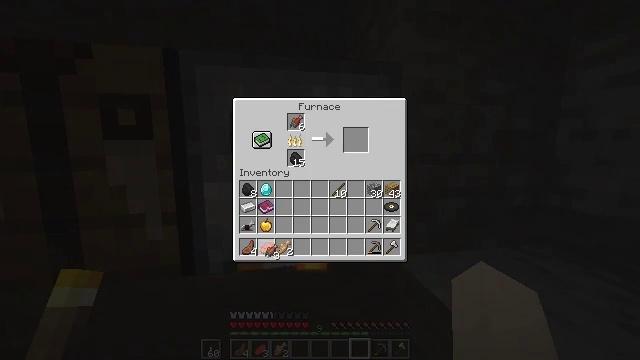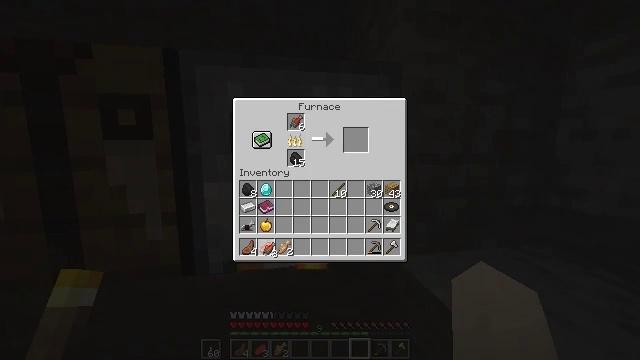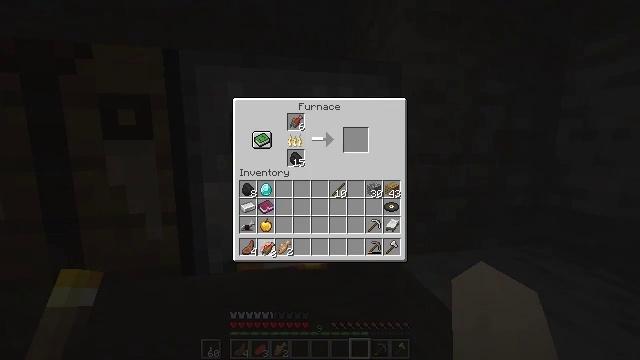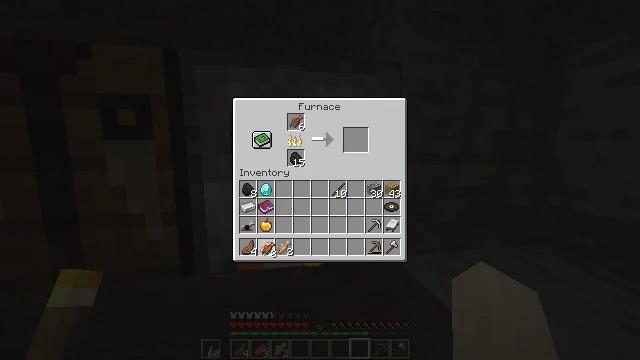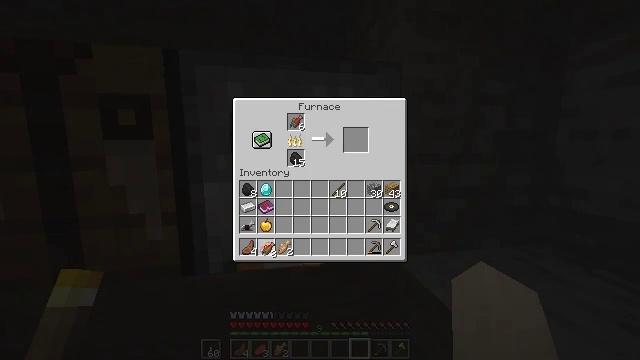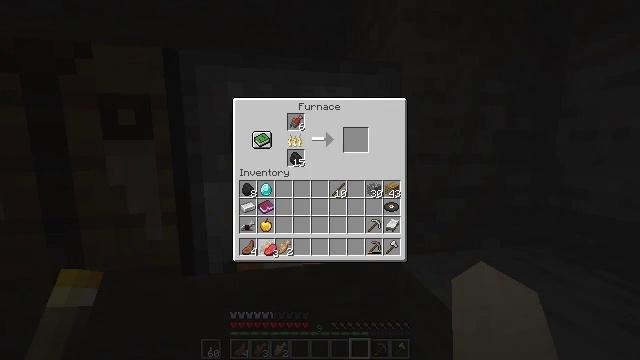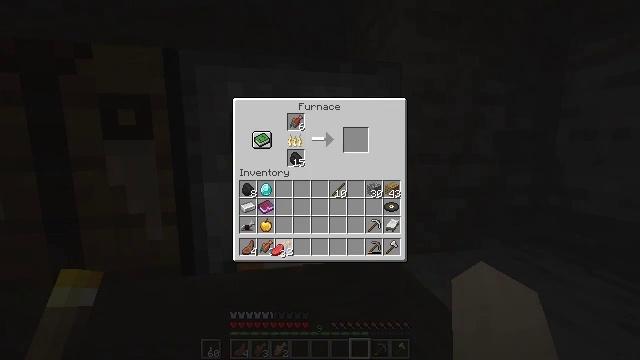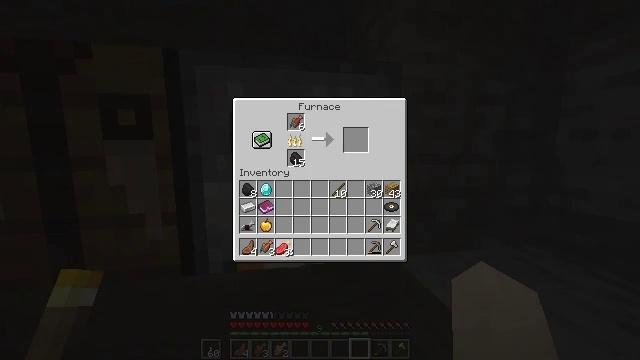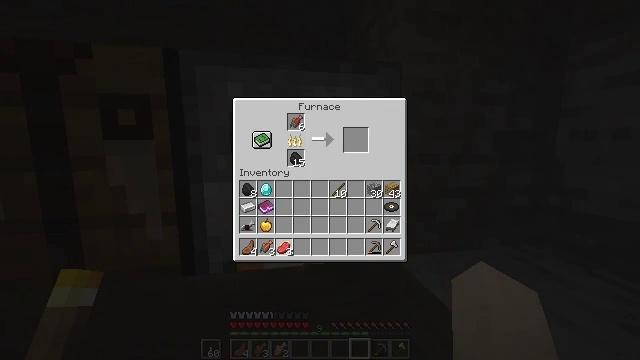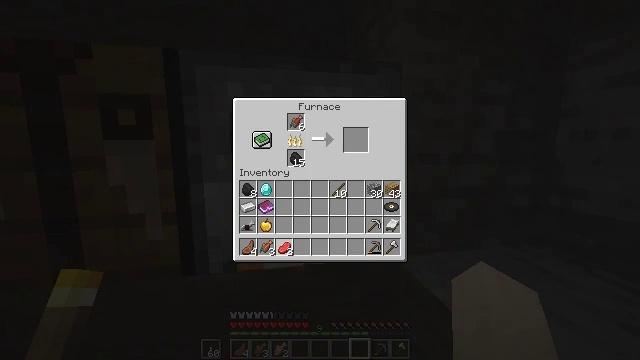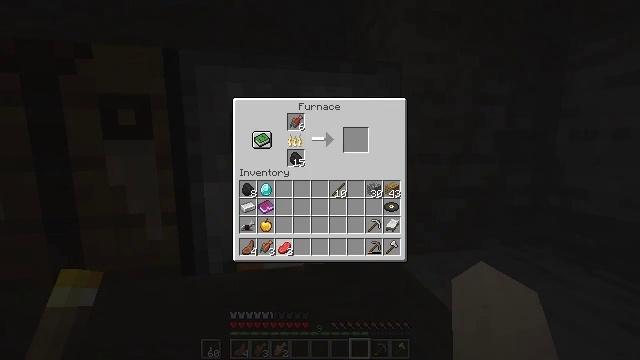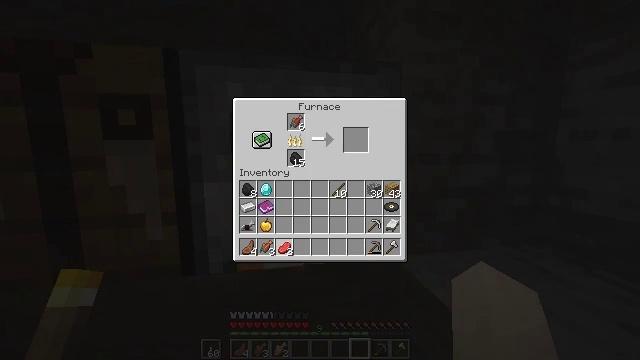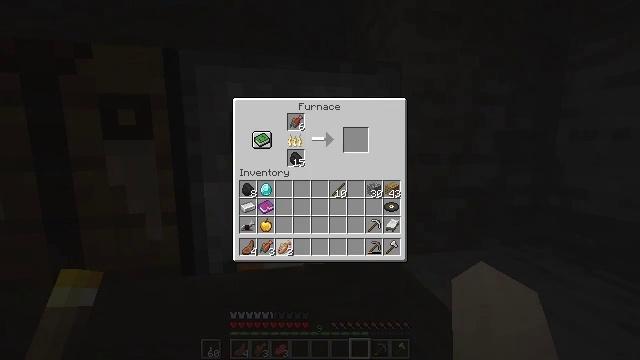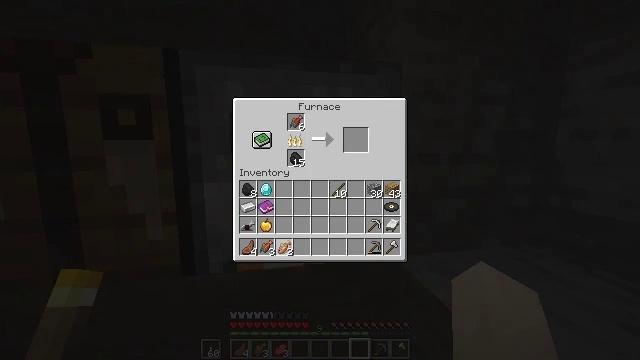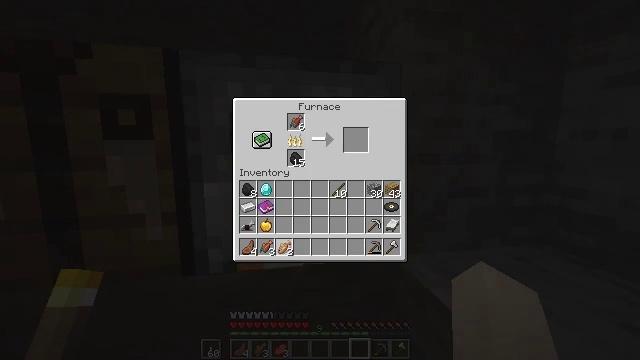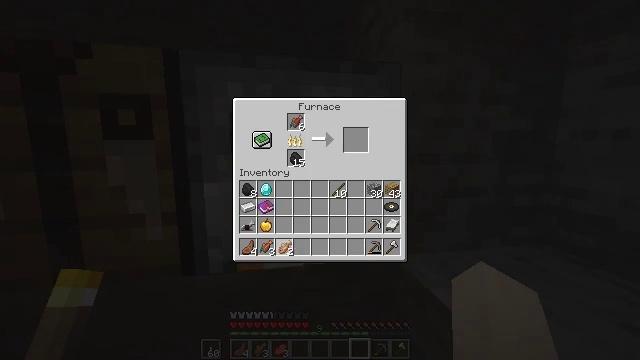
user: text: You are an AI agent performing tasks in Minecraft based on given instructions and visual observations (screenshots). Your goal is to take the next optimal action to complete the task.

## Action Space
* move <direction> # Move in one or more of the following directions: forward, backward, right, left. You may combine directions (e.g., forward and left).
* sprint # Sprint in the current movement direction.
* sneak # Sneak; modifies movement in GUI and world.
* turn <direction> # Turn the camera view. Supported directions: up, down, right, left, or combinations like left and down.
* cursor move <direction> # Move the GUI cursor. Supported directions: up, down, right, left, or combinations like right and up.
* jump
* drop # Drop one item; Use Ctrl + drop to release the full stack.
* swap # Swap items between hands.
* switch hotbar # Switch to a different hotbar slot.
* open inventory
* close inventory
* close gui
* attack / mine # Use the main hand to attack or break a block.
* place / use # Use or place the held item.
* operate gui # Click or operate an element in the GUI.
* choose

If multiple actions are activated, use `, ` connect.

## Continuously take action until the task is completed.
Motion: motion action
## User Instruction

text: Put raw salmon in the furnace to craft cooked salmon.
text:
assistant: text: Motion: no_op
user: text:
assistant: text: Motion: no_op
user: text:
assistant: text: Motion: operate gui
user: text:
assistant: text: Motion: operate gui
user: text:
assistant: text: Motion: no_op
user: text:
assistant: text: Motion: cursor move right
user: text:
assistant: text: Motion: no_op
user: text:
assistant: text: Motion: no_op
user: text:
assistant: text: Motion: no_op
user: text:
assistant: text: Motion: operate gui
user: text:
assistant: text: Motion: operate gui
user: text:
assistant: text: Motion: no_op
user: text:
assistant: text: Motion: no_op
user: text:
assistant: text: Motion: no_op
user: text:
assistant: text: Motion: no_op
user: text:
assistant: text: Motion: no_op
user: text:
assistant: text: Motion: no_op
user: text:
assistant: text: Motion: cursor move right
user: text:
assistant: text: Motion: no_op
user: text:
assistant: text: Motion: no_op
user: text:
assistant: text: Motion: no_op
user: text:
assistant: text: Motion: no_op
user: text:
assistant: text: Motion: no_op
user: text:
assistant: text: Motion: no_op
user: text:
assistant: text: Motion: no_op
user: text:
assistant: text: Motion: cursor move left and up
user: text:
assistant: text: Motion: no_op
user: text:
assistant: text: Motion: no_op
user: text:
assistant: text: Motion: no_op
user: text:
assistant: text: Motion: no_op